Question: I have the following dilemma. I want to generate profile previews from different websites such as facebook, twitter, github, stackoverflow, google plus, etc to put on the profile of the website I'm developing. An image may be fine.
I know I could probably use an iframe with the zoom hack to achieve a somewhat similar thing to what I want to do, however, I'm not sure if that is very optimal for mobile devices, as the website is responsive and loading other websites might be bad for data plans.
Is there a way to achieve this?
Here's an image so that you can understand what I'm trying to do:

The ones with the name of the social network are the profiles I want to create/generate according to the URL specified.
To clarify what is the preview I would like to generate, it is a picture of the website, a portion that is significant (includes cover photo or profile picture), not the entire website, as this may look ridiculous because of the tiny size.
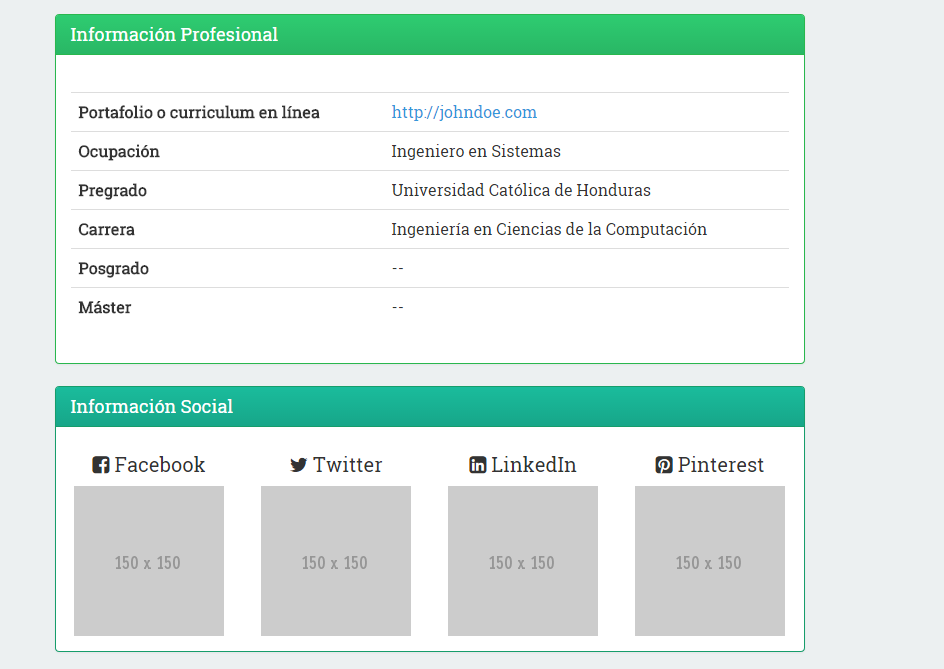
Answer: What you are trying to do is much more complicated than that. I agree that displaying an 'iframe' for each social provider is not only not optimal but also an awful solution. Practically, it's not even gonna work unless the user is logged in all these providers within the current session.
Your (I believe) only solution is to register your app which is individual social provider in order to consume their APIs and allow your app to sign in on behave off the current user. That's how it works, the user must sign in to Facebook, Twitter, etc., give consent to your app to access their profile's info and only then you will be able to display profile information for this user. Cumbersome feature to implement I think.
By the way, 'jQuery' has no native support to interact with social networks